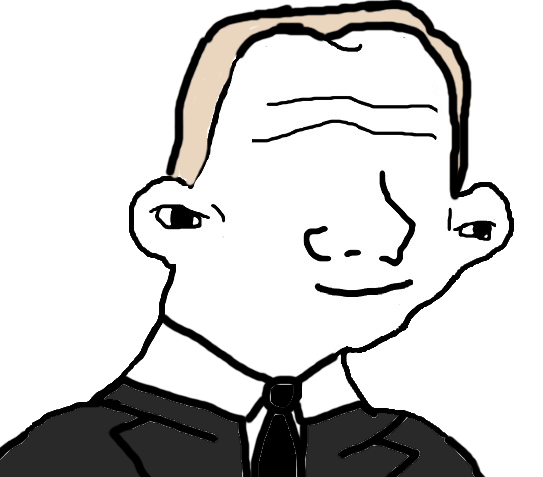
Label: 5_Brainlet